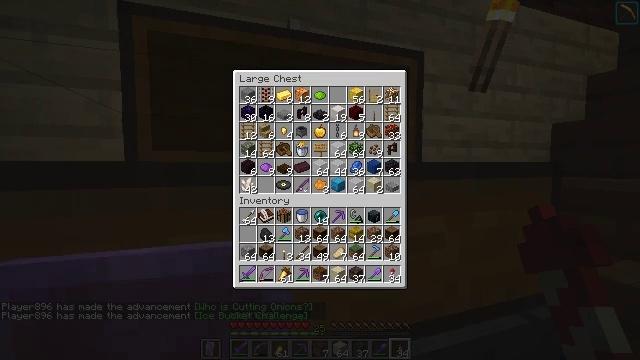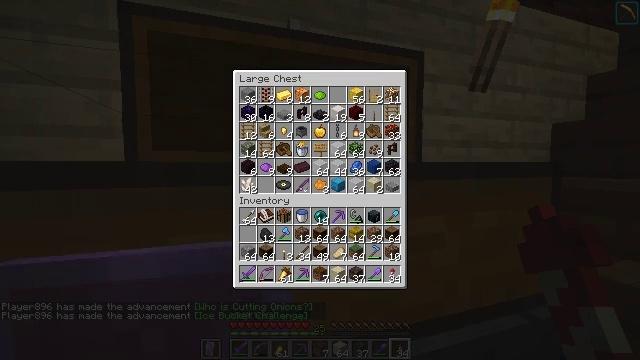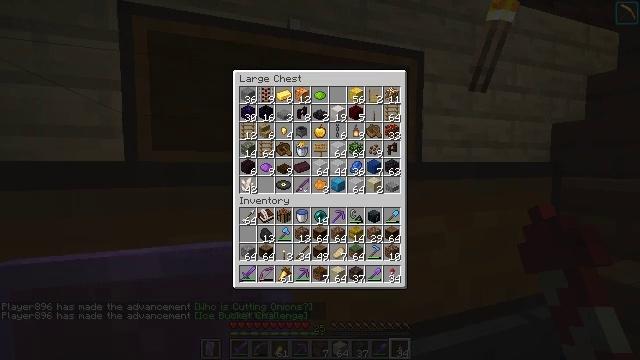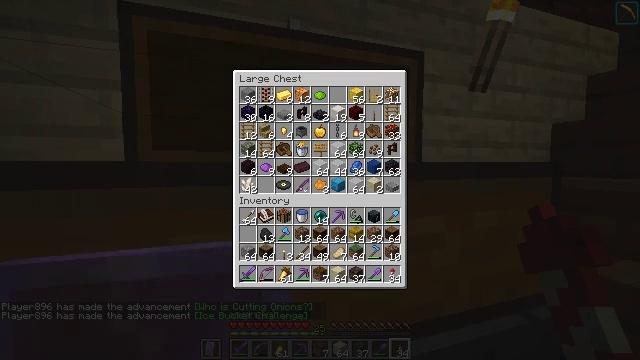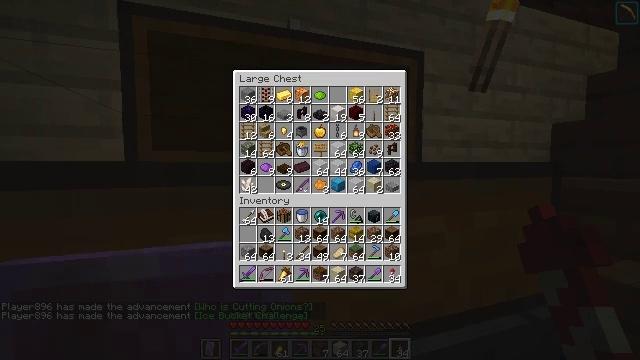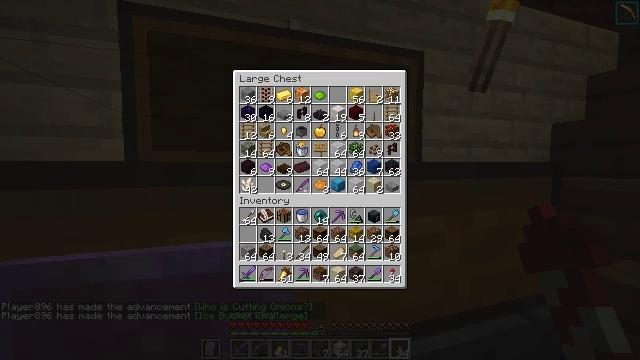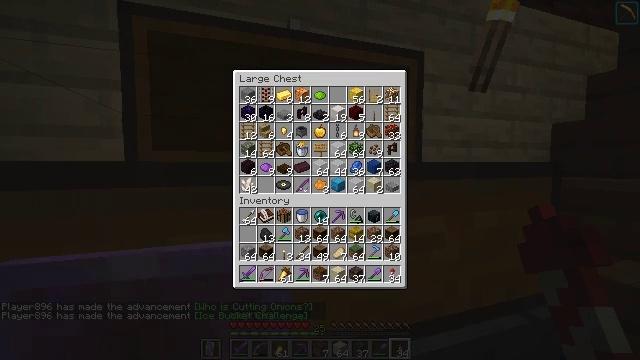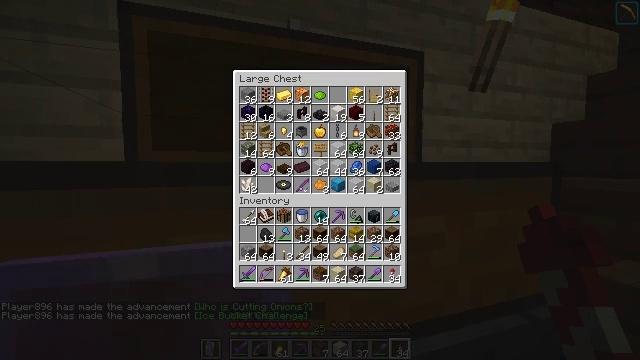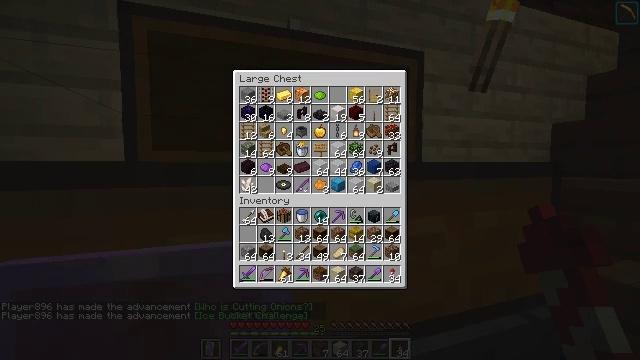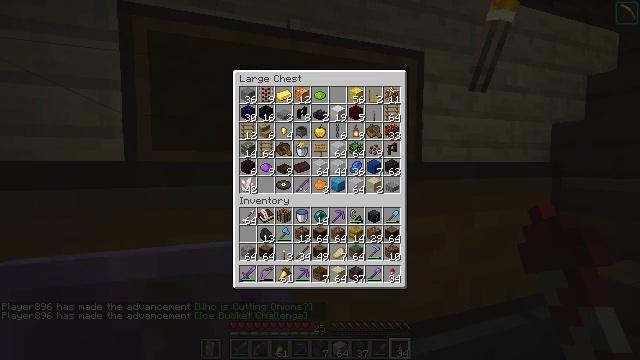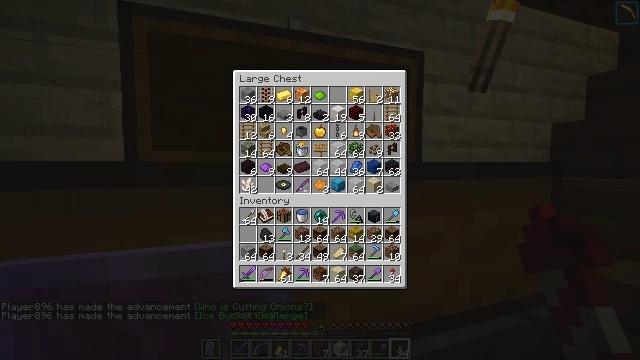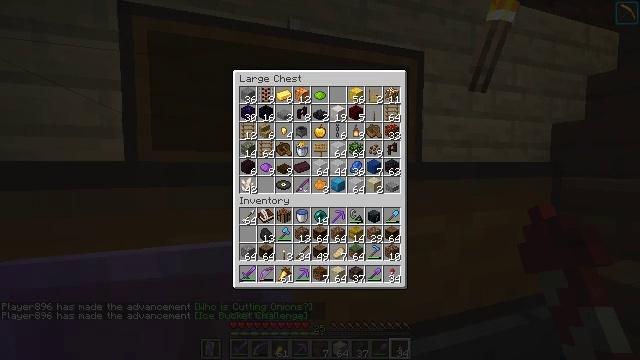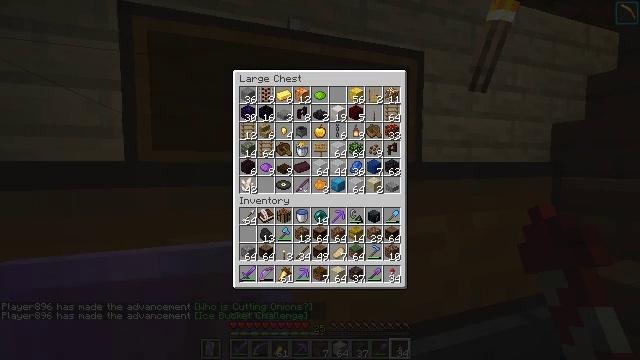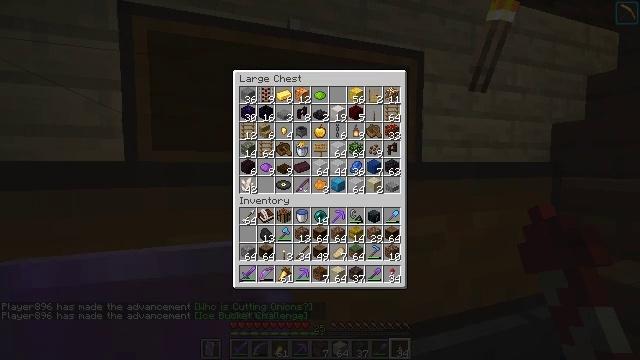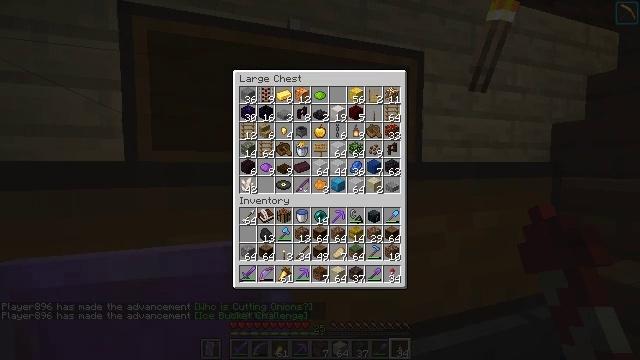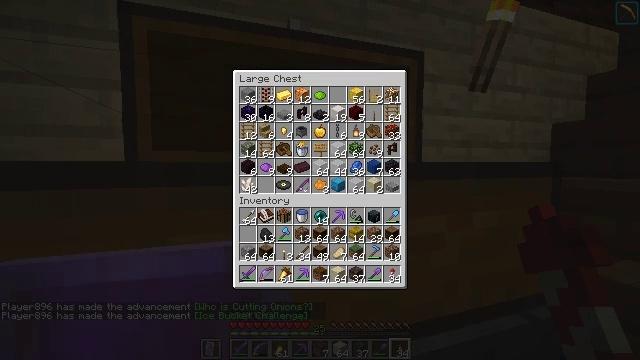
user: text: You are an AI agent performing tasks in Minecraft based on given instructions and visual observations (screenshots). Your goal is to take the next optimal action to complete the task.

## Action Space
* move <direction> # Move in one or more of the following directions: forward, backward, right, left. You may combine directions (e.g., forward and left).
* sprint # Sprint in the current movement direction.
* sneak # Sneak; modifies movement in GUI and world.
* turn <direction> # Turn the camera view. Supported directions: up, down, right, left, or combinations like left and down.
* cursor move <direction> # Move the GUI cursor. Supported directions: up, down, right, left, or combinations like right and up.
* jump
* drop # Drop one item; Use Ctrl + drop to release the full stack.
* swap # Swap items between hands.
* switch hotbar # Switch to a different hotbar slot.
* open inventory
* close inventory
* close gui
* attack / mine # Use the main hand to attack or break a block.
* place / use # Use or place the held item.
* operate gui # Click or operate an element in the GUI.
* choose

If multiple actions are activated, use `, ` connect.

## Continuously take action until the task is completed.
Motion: motion action
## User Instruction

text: Craft the brown dye.
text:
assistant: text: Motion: no_op
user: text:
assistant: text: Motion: no_op
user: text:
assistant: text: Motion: no_op
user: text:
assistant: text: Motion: no_op
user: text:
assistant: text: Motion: no_op
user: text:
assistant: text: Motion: no_op
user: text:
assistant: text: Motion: no_op
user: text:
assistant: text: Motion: no_op
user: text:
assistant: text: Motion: no_op
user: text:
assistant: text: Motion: no_op
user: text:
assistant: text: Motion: no_op
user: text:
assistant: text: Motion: no_op
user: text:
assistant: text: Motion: no_op
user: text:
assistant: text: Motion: no_op
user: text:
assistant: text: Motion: no_op
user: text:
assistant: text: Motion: no_op
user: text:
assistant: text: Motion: no_op
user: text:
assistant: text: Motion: no_op
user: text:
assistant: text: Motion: no_op
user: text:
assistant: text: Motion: no_op
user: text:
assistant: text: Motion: no_op
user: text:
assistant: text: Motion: no_op
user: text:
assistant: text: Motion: no_op
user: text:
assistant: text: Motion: no_op
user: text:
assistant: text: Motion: no_op
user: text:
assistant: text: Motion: no_op
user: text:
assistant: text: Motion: no_op
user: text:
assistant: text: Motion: no_op
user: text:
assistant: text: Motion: no_op
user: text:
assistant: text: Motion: no_op